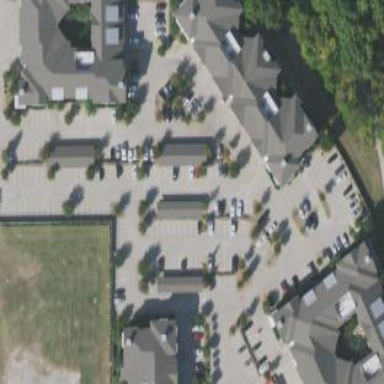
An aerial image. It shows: Hipped-roof building with apartments.